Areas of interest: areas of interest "Cultural Palace"
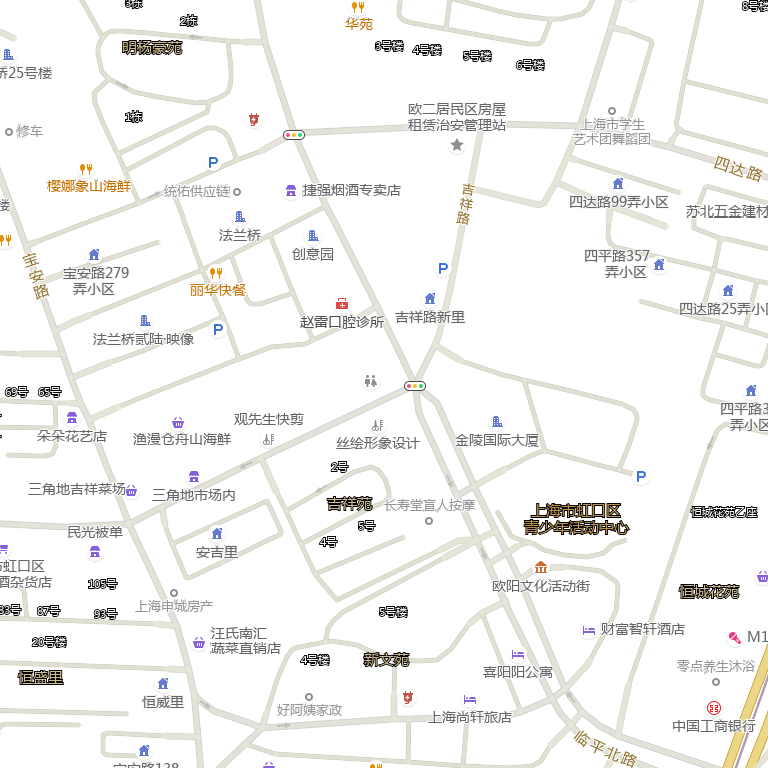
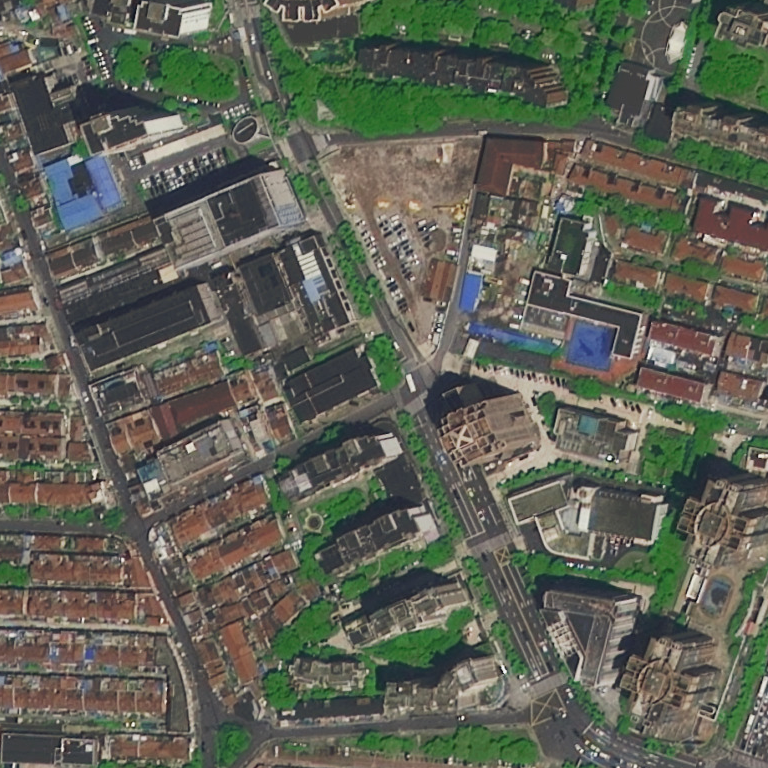